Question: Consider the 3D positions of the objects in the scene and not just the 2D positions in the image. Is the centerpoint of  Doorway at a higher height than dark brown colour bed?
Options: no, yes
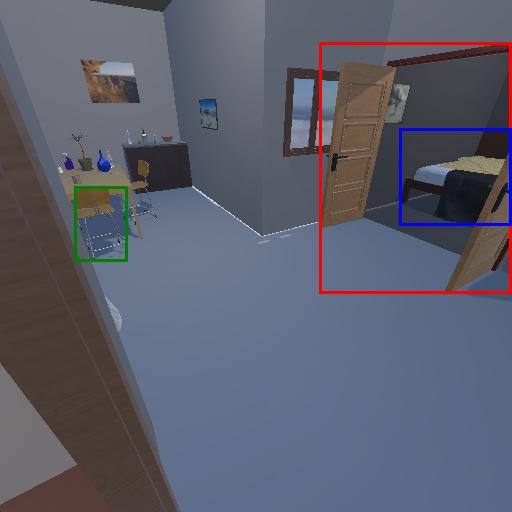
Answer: no